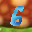
Label: 6